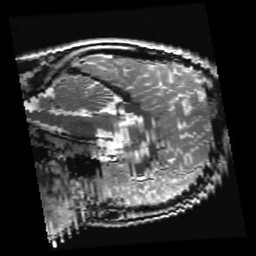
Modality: T2w
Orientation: sagittal
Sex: male
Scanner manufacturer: ge
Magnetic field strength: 3 T
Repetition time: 5 s
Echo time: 0.101 s